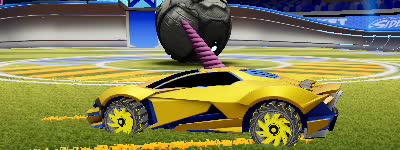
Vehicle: werewolf